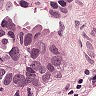
Metastatic tissue present: yes